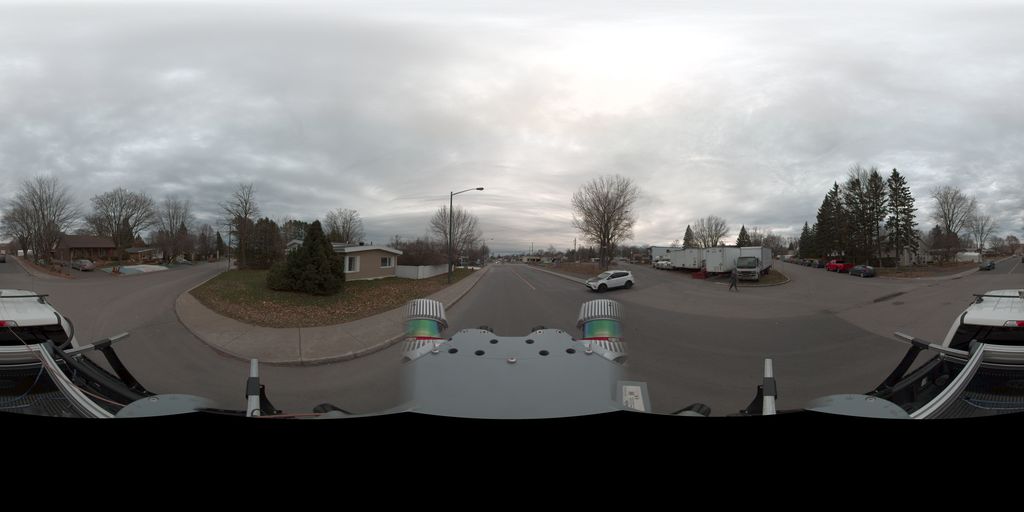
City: quebec_city